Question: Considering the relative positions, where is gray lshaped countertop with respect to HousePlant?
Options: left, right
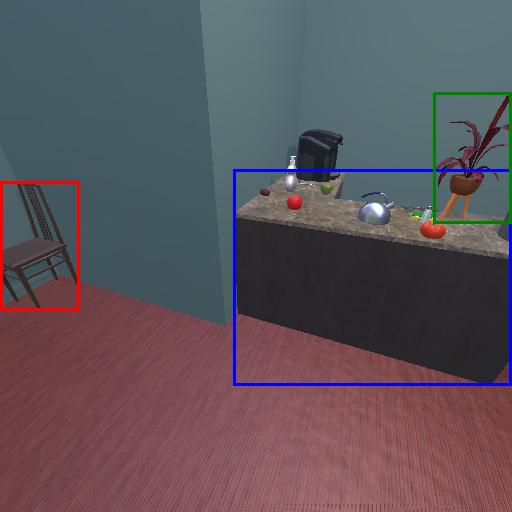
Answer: left